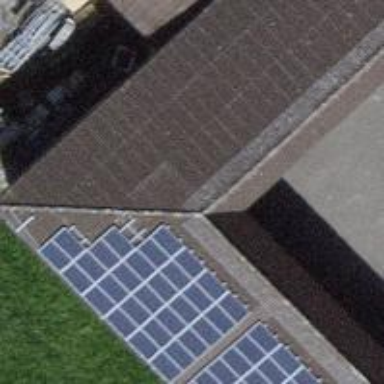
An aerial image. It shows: Solar photovoltaic panel generator.